Interaction volume radius: 10 \u00c5
Interaction volume height: 15 \u00c5
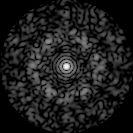
Disorder parameter: 0.7823